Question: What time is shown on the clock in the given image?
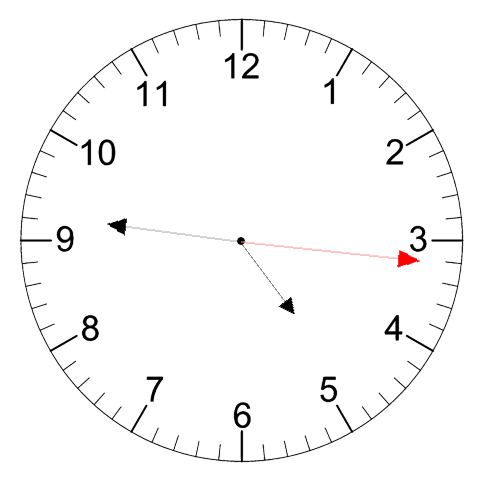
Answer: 04:46:16